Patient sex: M
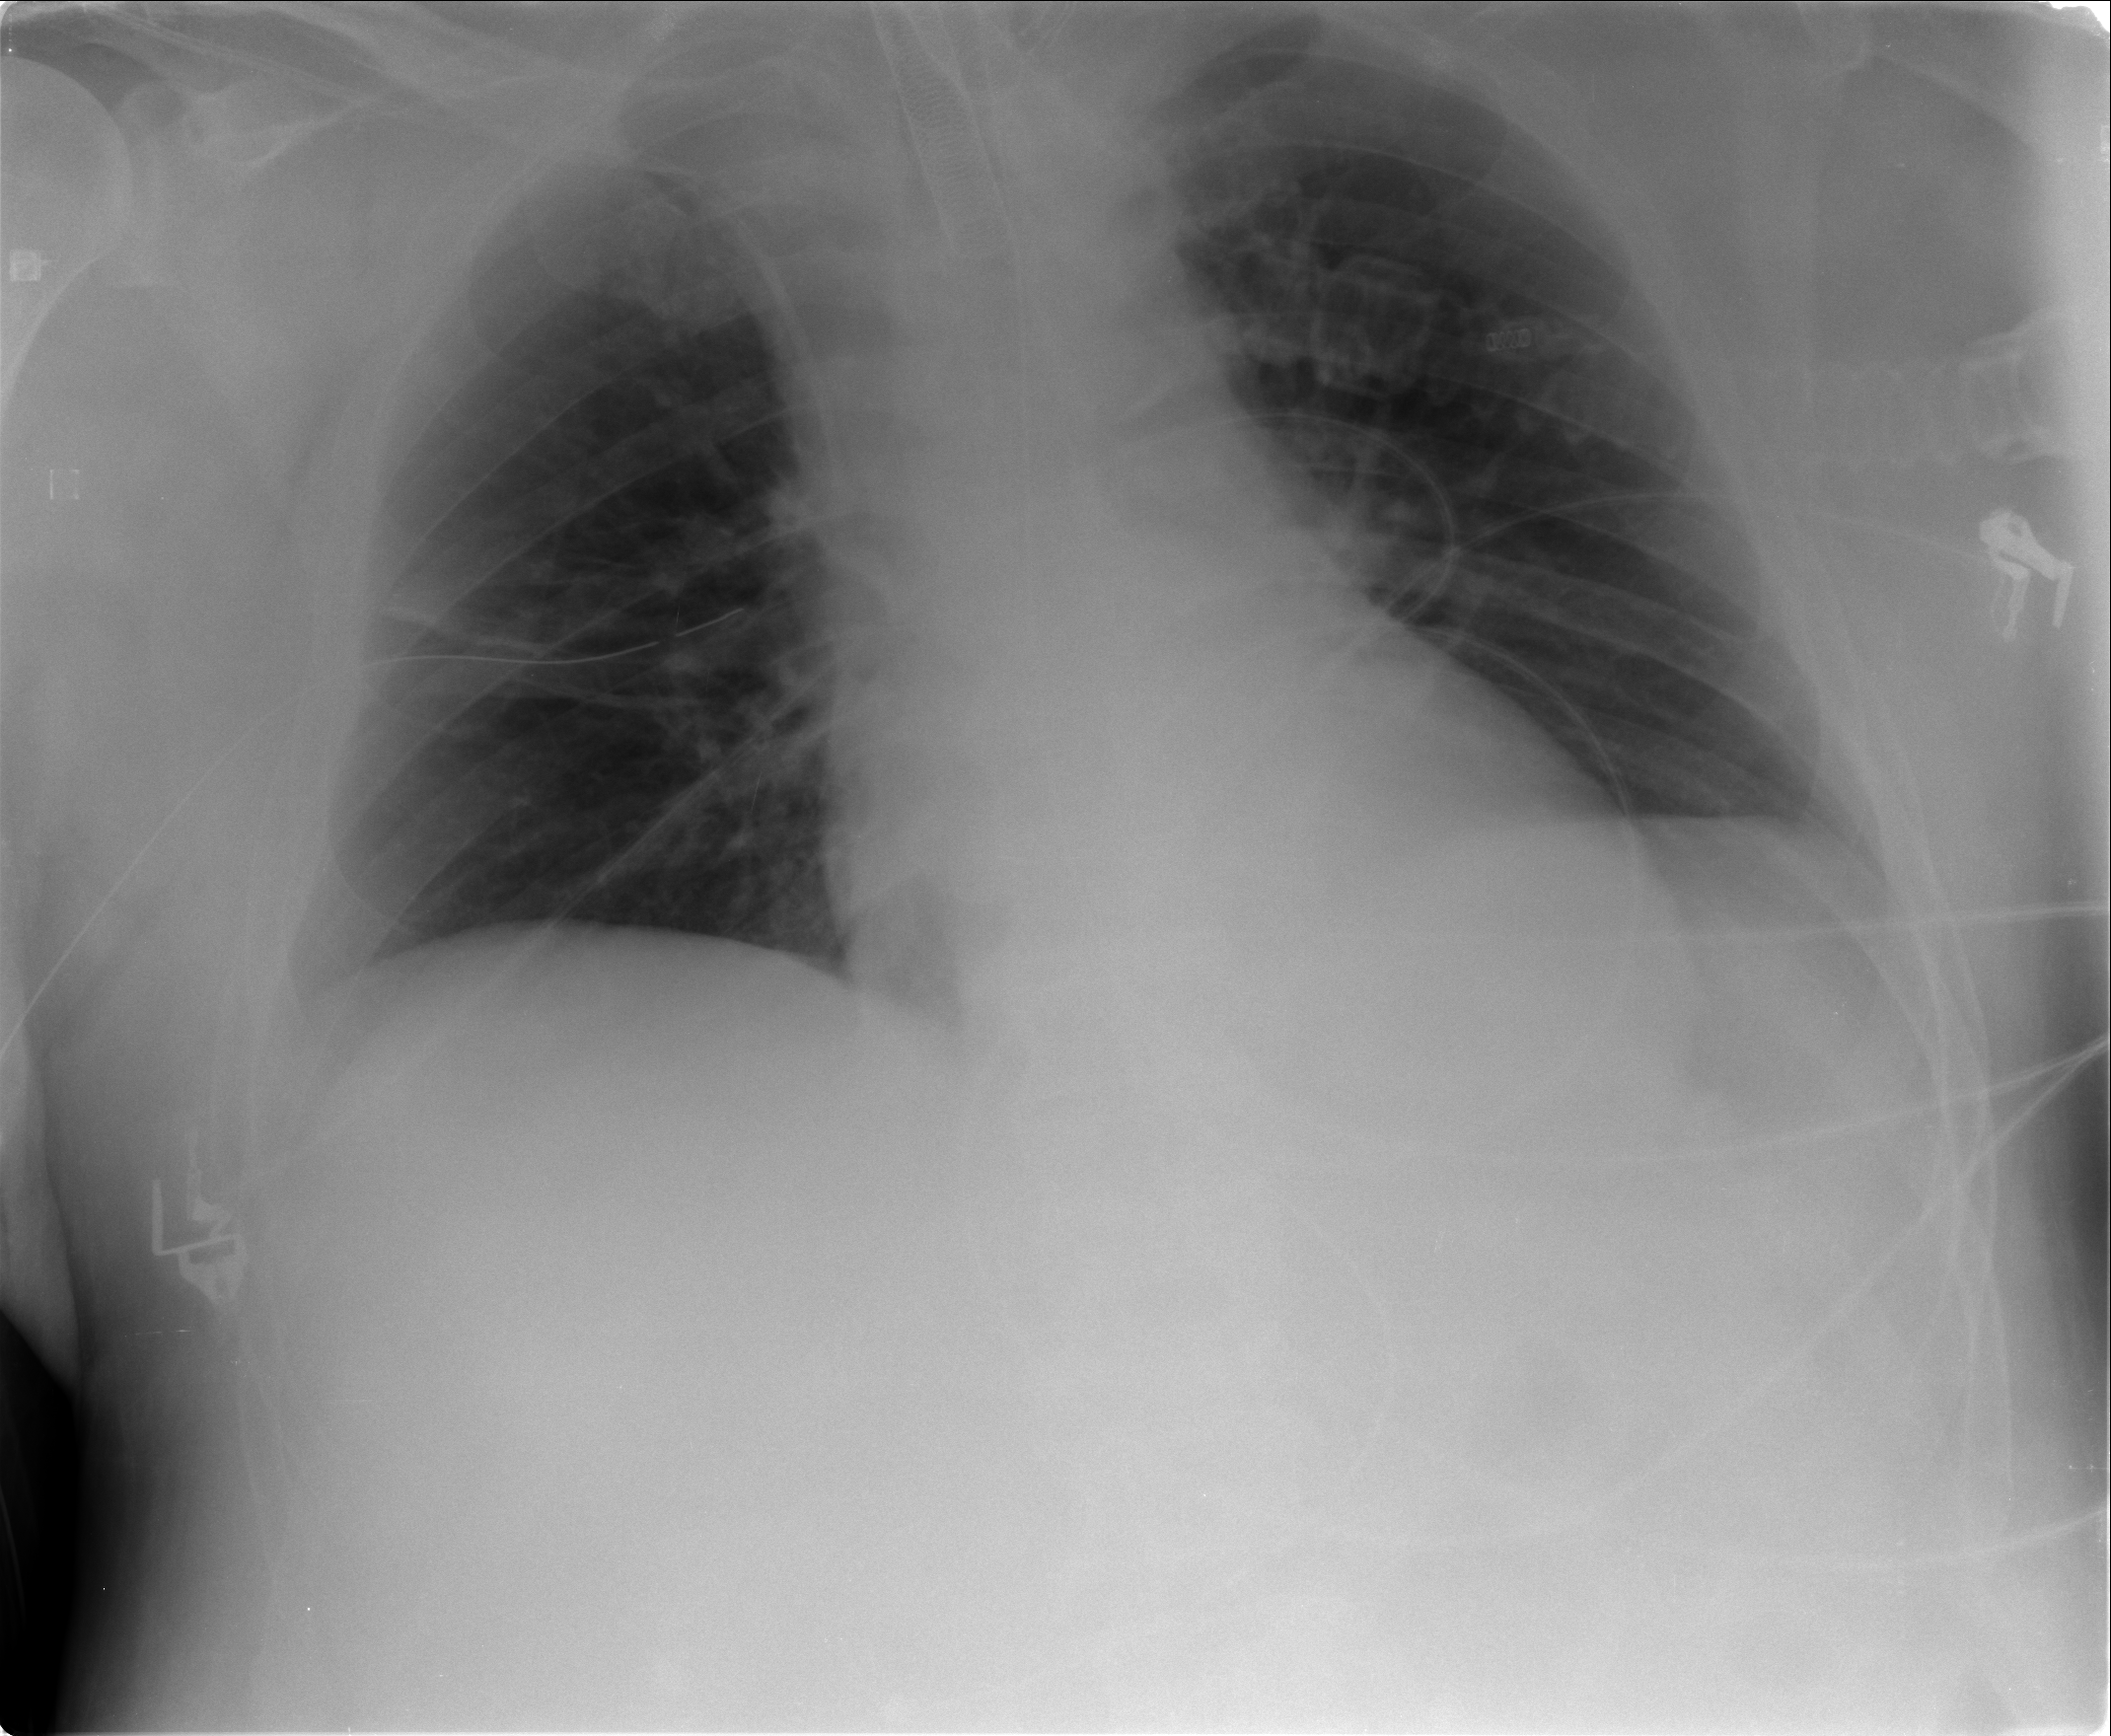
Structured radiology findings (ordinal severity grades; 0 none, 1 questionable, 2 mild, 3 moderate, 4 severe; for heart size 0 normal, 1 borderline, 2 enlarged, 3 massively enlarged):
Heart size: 0
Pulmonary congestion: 0
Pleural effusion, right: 0
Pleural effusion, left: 0
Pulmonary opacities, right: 0
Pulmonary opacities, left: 0
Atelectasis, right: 1
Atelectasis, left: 0